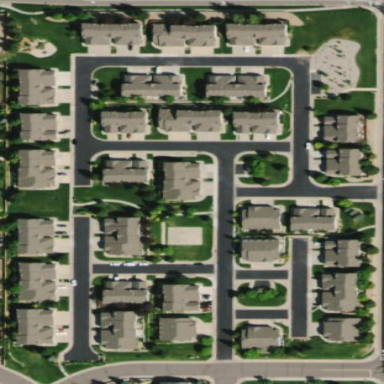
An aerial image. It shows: Condominium within residential area.